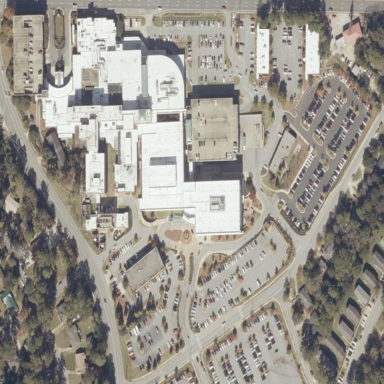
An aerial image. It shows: Hospital providing healthcare services.